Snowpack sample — Snodgrass Mountain, Crested Butte, Colorado (2/4/25, 12:06 PM MST)
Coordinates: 38.923, -106.968
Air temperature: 35 °F
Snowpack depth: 80 cm
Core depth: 60 cm
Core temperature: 32 °F
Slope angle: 14°, slope face: 78°
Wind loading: low
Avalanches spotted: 0
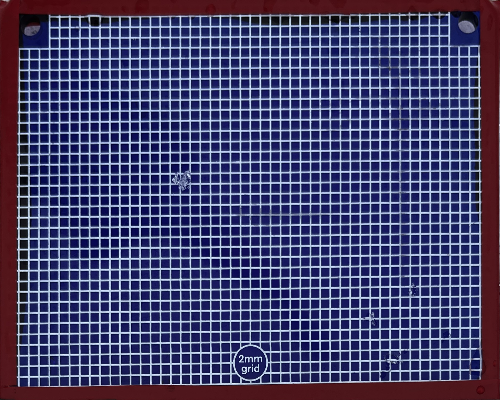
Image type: profile
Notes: No avalanches nearby, unusually warm weather for the last month reported by residents, Collected 25 yards from treeline